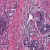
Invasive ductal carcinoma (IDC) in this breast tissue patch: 1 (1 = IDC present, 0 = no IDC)